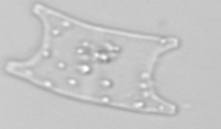
Label: Eucampia